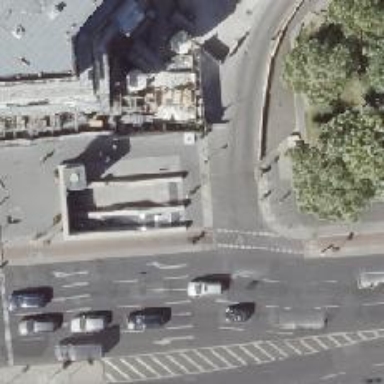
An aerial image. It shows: Subway entrance for railway system.